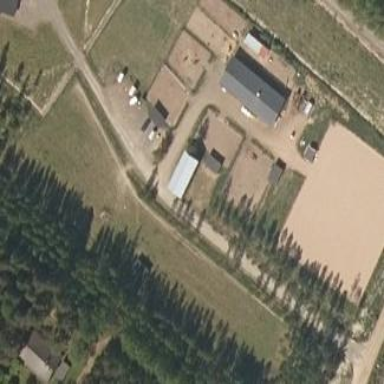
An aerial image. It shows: Area designated for horse riding.